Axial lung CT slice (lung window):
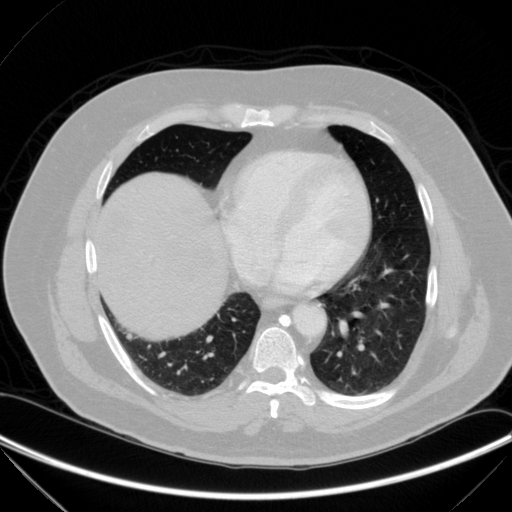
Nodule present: yes
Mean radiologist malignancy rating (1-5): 2.75